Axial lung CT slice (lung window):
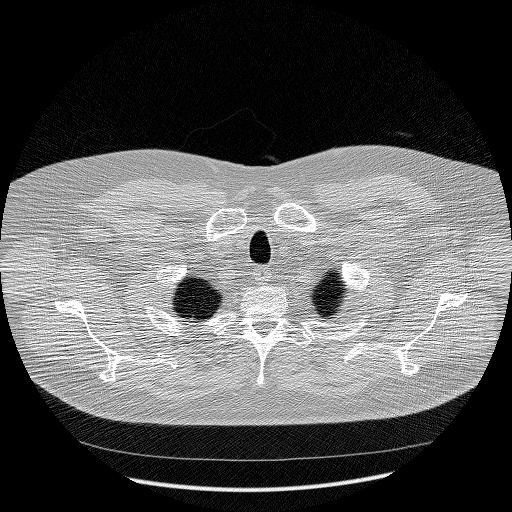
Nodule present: no